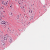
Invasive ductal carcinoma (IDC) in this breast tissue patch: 1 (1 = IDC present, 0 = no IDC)